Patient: sex M, age 75
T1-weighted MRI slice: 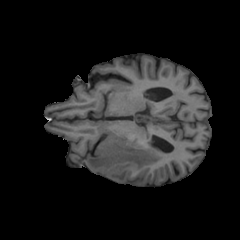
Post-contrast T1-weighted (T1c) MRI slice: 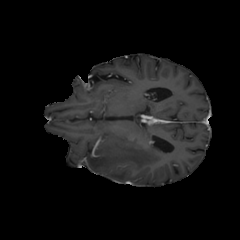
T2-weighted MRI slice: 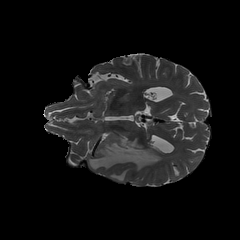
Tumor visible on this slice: yes
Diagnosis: Glioblastoma, IDH-wildtype
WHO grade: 4